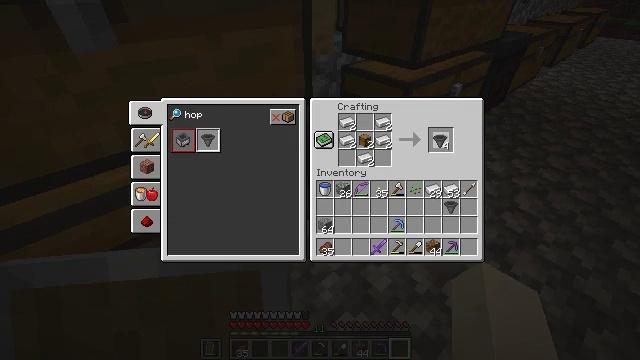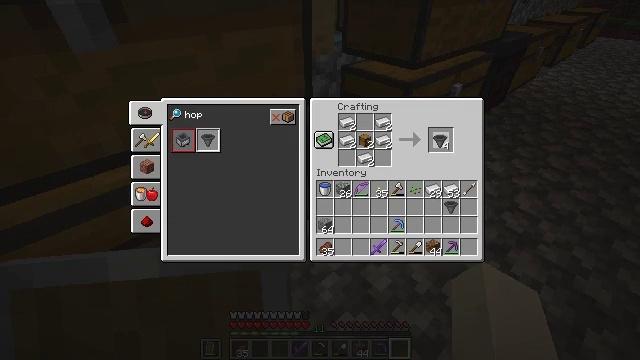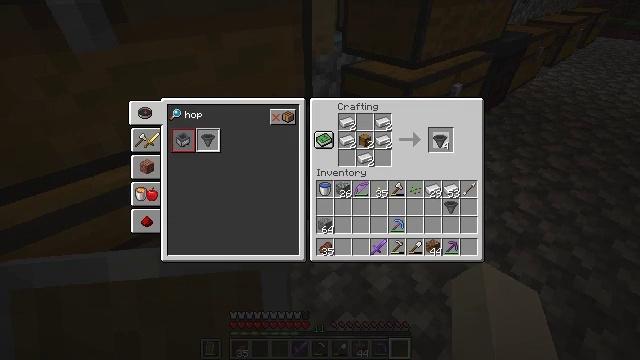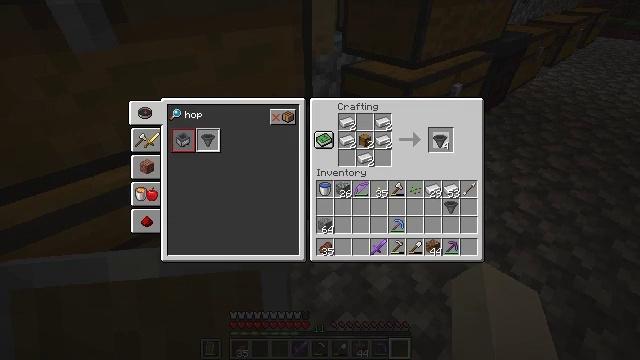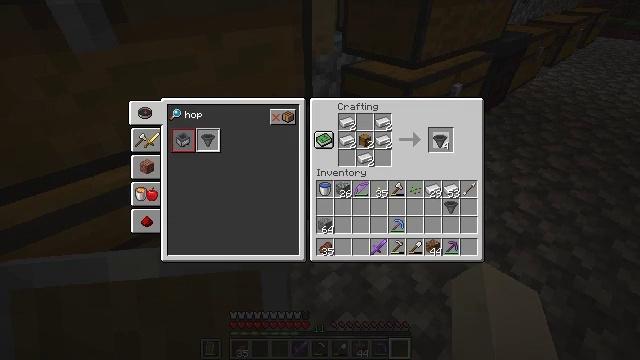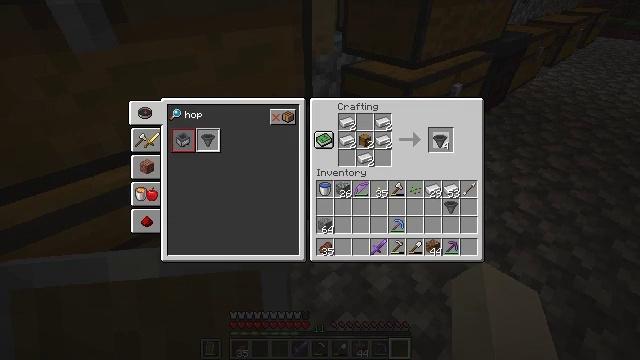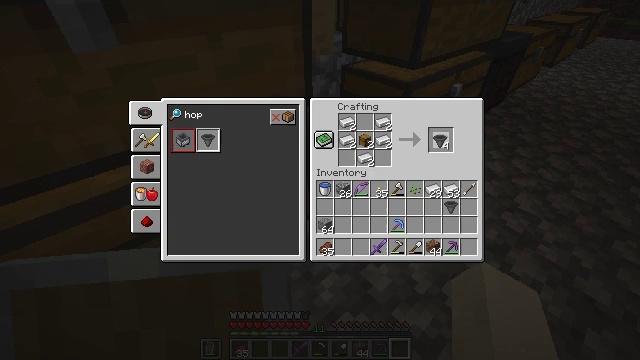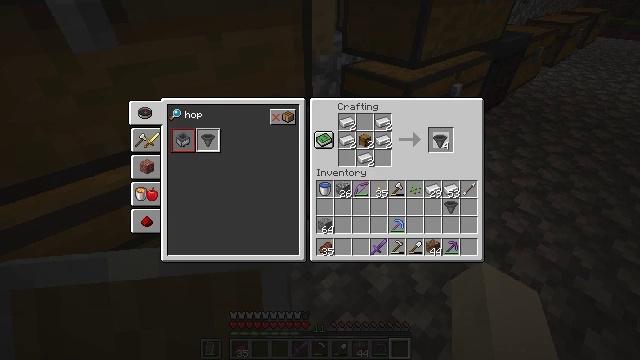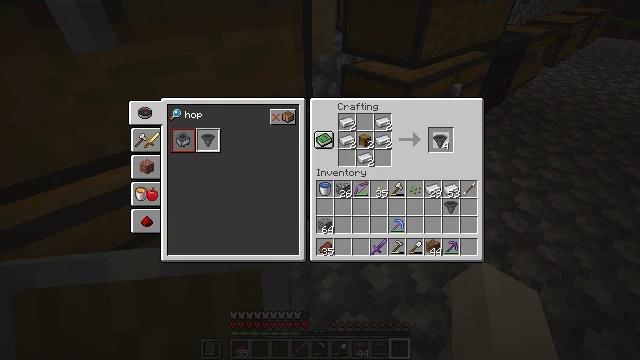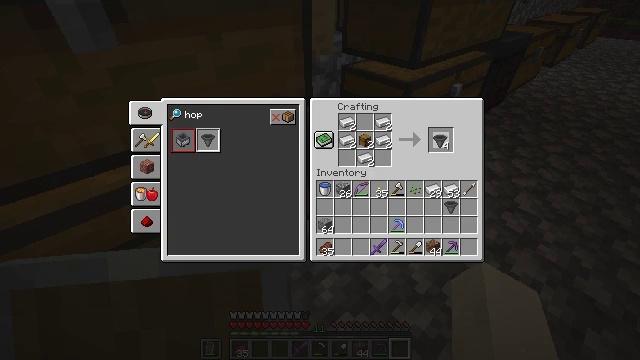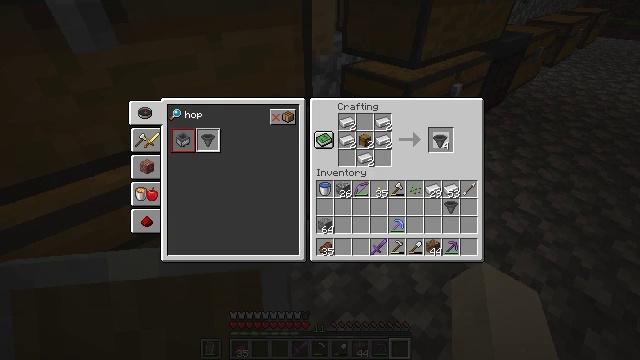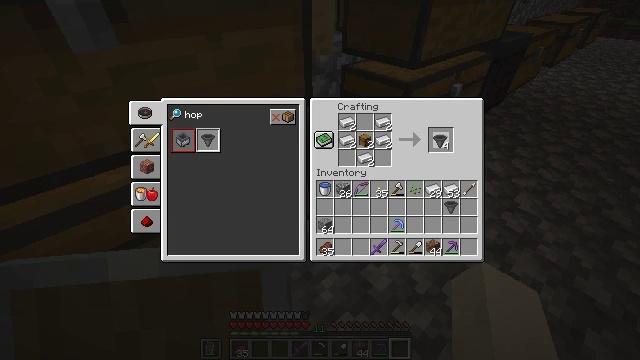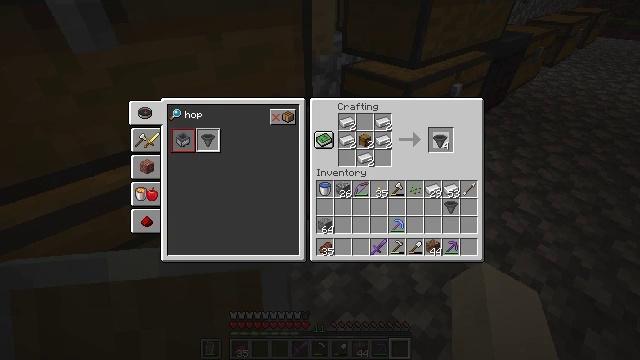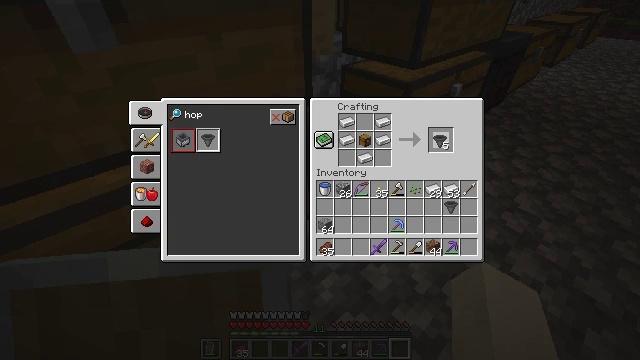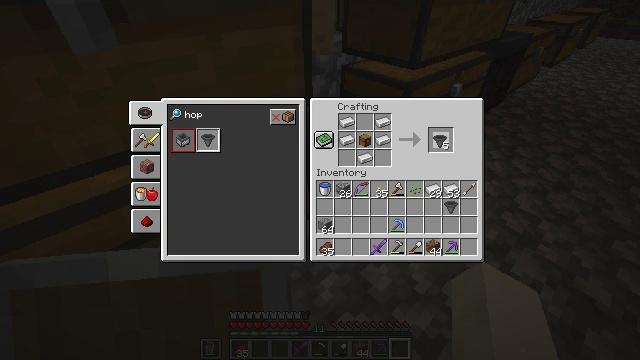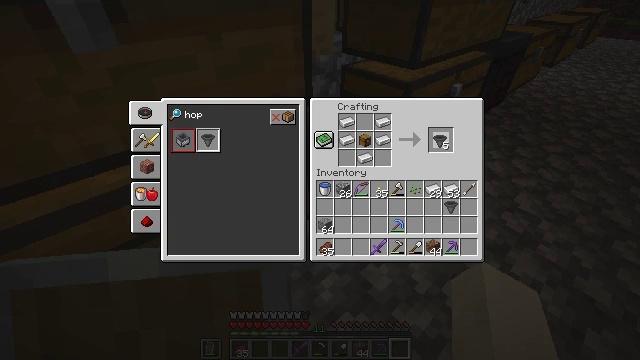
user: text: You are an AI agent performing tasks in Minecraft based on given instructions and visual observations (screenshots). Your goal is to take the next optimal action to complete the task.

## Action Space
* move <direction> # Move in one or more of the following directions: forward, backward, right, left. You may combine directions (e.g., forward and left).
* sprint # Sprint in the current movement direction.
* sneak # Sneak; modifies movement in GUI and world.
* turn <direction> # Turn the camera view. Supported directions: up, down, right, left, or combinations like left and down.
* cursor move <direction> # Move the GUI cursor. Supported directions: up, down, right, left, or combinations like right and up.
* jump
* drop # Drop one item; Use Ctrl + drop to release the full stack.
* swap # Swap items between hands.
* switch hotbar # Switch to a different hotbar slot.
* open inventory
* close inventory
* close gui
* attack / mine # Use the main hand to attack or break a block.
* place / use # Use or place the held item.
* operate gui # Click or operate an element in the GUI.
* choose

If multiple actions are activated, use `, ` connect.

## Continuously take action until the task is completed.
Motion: motion action
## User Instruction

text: Obtain a hopper using iron and a chest.
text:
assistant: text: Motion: no_op
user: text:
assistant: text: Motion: no_op
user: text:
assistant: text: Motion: no_op
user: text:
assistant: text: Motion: no_op
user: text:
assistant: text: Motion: no_op
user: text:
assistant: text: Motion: no_op
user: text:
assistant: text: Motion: no_op
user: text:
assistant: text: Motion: no_op
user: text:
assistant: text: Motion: no_op
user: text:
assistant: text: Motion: no_op
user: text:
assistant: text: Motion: attack / mine
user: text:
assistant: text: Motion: attack / mine
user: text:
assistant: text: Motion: no_op
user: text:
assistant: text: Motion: no_op
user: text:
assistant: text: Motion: no_op
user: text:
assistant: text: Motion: no_op
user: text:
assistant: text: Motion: no_op
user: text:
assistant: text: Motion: no_op
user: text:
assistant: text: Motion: no_op
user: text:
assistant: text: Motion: no_op
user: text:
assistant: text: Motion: no_op
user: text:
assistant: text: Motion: no_op
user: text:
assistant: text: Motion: no_op
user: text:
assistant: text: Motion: no_op
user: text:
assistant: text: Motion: no_op
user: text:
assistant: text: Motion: no_op
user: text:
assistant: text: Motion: no_op
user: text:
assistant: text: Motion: no_op
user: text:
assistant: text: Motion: no_op
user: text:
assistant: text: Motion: no_op